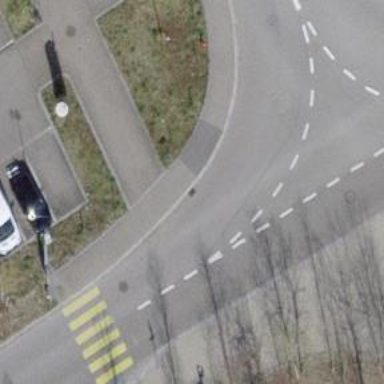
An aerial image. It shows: Unpaved sidewalk along the footway.